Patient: sex F, age 66
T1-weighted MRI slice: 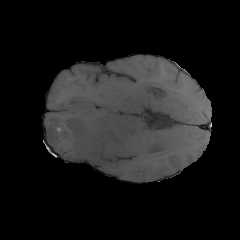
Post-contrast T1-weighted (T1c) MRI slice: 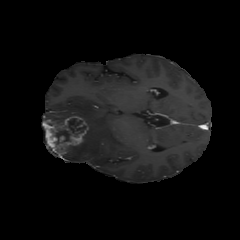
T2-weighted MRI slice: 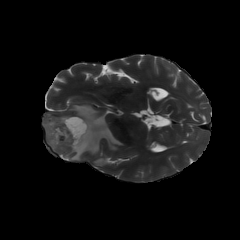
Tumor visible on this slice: yes
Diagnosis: Glioblastoma, IDH-wildtype
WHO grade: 4